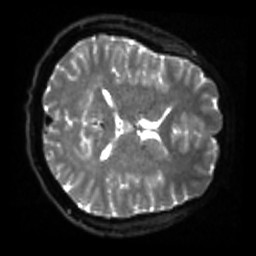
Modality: sbref
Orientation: axial
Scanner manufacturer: siemens
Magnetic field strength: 3 T
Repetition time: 4 s
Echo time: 0.0594 s